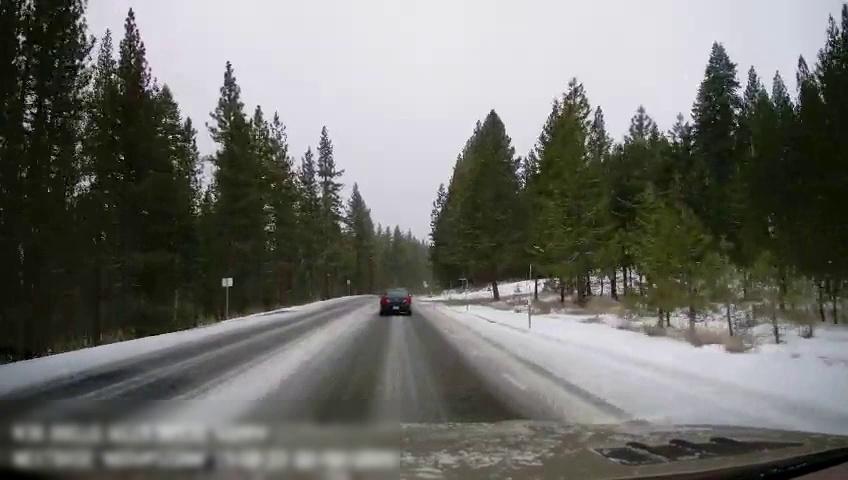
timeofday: Day
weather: Snowy
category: Drivable Space
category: Vehicles | Car
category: Lanes | Current Lane